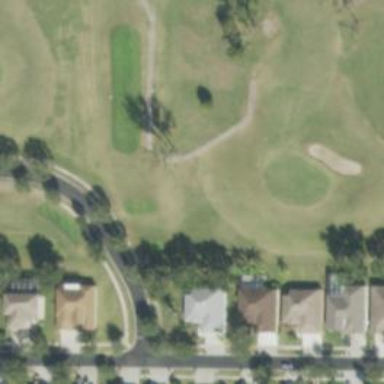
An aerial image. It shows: Footway that resembles golf path.